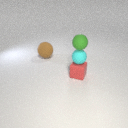
small cyan rubber sphere above small red rubber cube